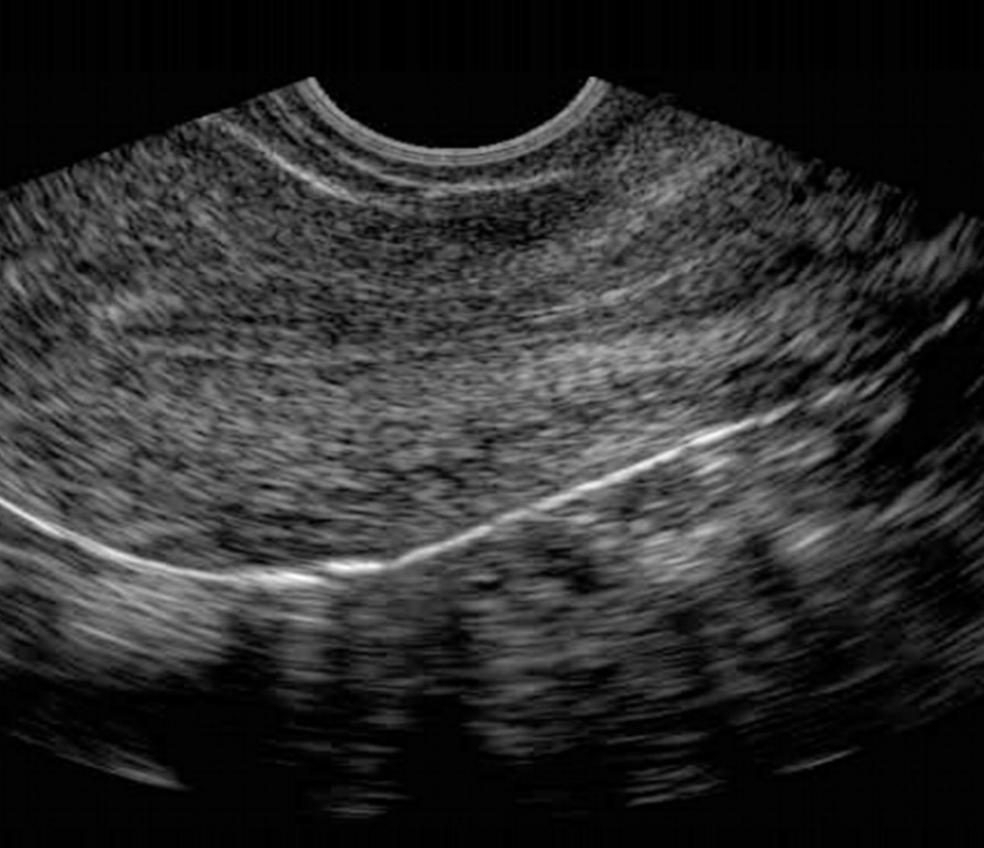
Label: notinfected